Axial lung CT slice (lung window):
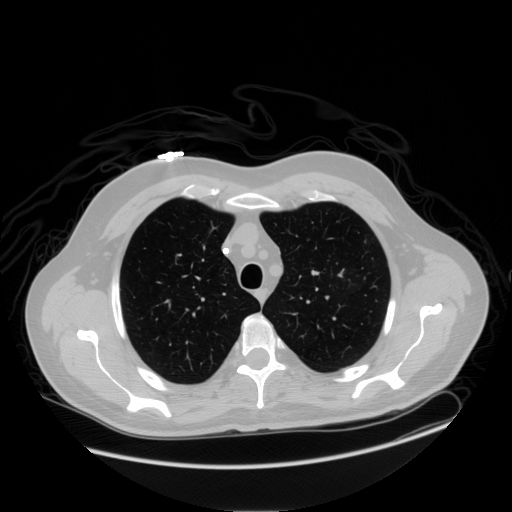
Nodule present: no